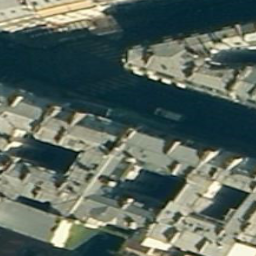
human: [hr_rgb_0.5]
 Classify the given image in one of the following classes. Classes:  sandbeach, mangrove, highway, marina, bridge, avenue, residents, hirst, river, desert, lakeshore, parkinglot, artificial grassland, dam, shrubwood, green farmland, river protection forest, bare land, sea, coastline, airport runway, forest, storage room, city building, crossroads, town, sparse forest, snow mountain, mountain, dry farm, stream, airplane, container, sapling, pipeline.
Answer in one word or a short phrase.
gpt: city building